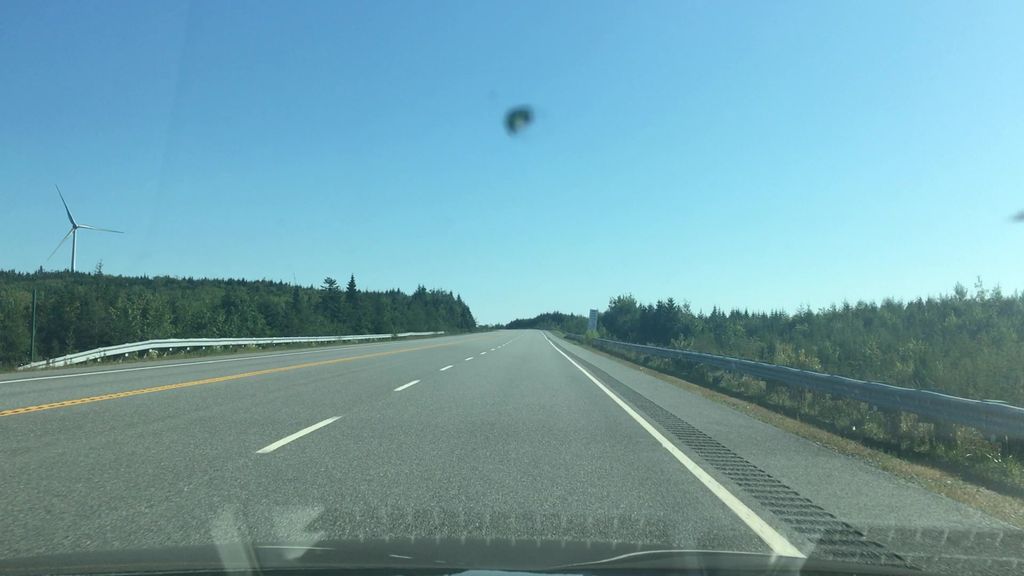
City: halifax